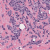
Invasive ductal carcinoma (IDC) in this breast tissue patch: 1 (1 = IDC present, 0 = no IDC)